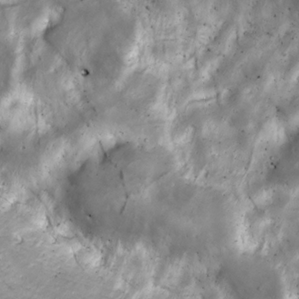
Label: non_frost